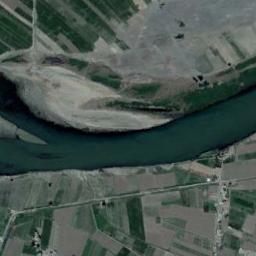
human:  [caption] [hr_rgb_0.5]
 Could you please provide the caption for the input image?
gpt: The river goes through bare and green farmland .

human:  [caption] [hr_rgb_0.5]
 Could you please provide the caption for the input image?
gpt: The deep blue river with a tributary goes through the farmland .

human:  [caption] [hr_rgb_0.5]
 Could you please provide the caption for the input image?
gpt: The river is surrounded by trees .

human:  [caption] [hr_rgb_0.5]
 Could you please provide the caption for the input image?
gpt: A curvy turquoise river with small islands and green and brown fields on both sides of the bank .

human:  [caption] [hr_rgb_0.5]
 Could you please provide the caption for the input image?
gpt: There are many farmlands near the river .